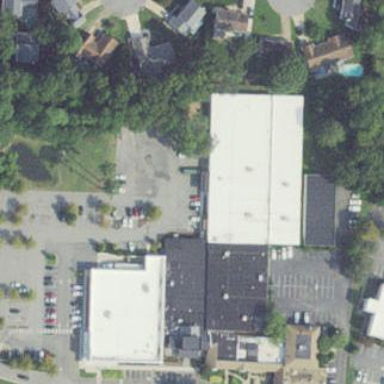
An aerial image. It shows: Commercial building.